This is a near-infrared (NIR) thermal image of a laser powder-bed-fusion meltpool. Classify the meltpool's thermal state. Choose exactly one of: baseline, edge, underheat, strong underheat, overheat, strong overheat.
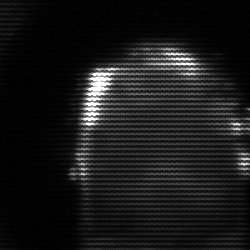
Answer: baseline